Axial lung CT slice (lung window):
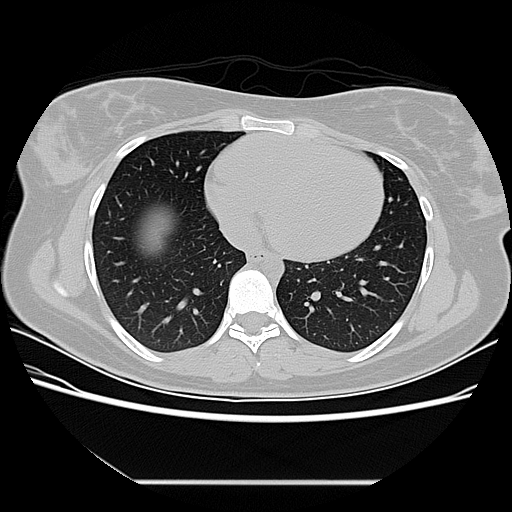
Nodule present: no